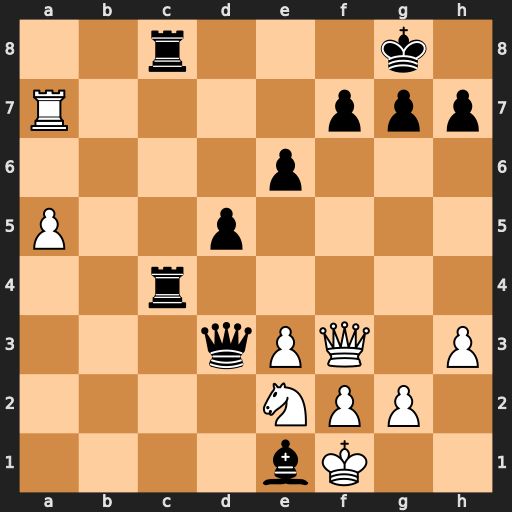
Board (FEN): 2r3k1/R4ppp/4p3/P2p4/2r5/3qPQ1P/4NPP1/4bK2
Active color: w
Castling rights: -
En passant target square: -
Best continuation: Qxf7+ Kh8 Qxg7#